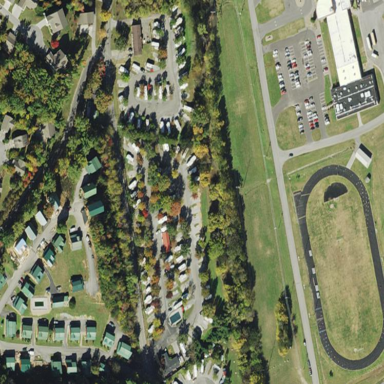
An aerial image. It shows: Campsite for tourism.